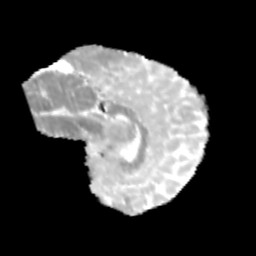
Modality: MD
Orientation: sagittal
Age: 11
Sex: male
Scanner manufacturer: siemens
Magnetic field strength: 3 T
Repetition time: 3.8 s
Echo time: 0.07 s